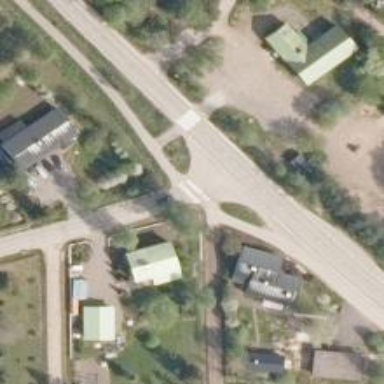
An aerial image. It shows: Cycleway.